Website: macys
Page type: delivery-shipping
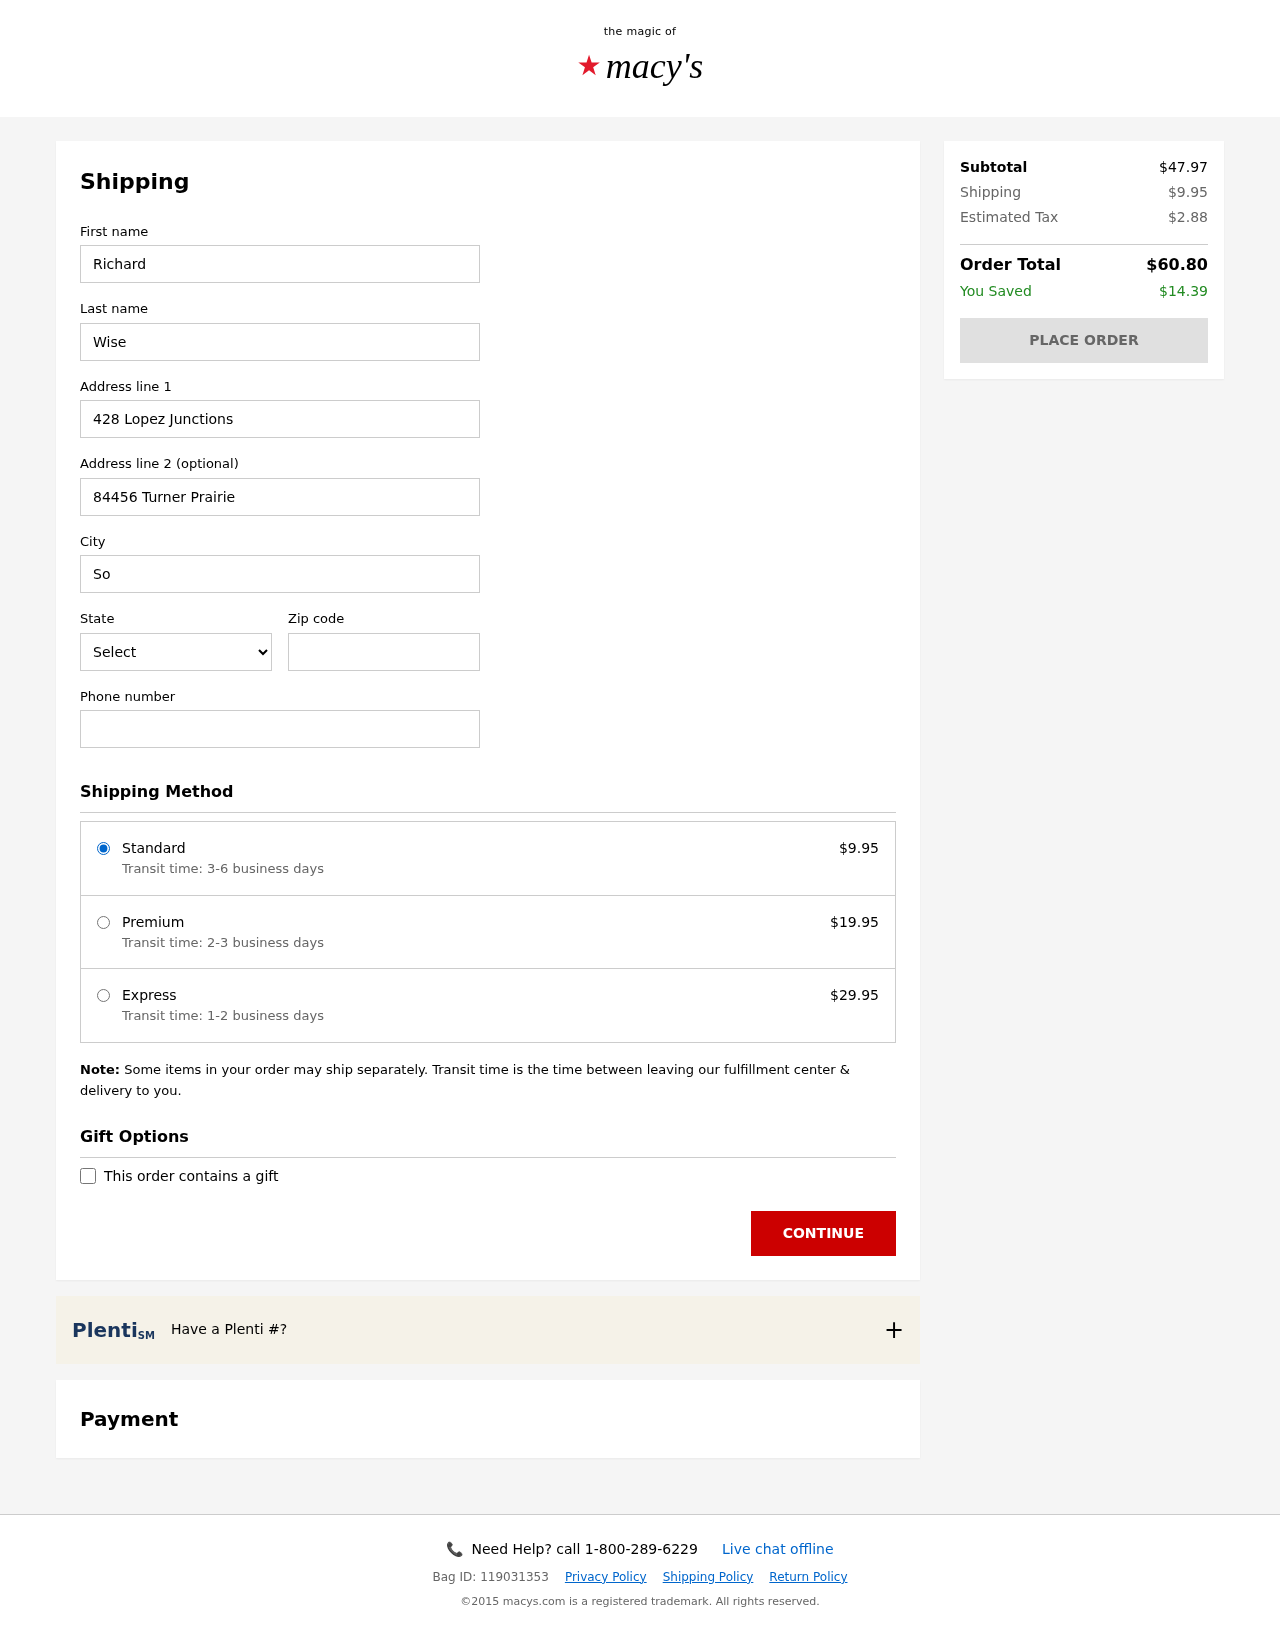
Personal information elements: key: PII_CITY
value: South Eric
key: PII_FIRSTNAME
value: Richard
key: PII_LASTNAME
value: Wise
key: PII_PHONE
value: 5456103134
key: PII_POSTCODE
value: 33515
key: PII_STATE_ABBR
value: PR
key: PII_STREET
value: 428 Lopez Junctions
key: PII_STREET2
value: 84456 Turner Prairie
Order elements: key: ORDER_SHIPPING_COST
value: $9.95
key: ORDER_SHIPPING_PREMIUM
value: $19.95
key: ORDER_SHIPPING_EXPRESS
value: $29.95
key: ORDER_SUBTOTAL
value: $47.97
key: ORDER_TAX
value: $2.88
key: ORDER_TOTAL
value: $60.80
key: ORDER_SAVINGS
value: $14.39